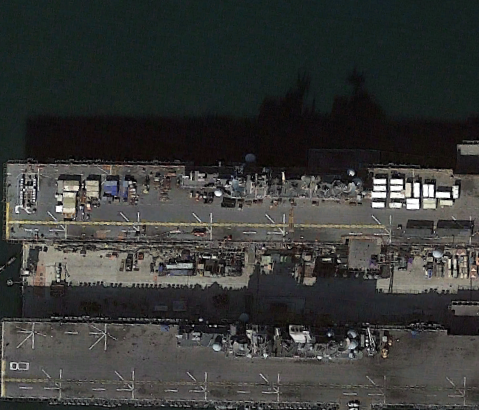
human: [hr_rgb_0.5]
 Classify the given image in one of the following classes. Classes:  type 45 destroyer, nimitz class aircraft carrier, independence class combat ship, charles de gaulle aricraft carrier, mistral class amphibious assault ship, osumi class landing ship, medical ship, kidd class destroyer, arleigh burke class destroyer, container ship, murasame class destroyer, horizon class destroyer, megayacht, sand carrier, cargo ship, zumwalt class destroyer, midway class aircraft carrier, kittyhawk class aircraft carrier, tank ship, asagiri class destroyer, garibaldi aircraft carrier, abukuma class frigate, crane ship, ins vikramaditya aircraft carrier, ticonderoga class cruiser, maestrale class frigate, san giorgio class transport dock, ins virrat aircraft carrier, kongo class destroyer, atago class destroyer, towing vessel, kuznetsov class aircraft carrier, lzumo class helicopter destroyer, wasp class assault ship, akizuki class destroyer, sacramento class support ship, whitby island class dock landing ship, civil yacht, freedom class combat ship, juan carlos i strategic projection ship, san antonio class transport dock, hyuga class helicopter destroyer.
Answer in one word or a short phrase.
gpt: Wasp class assault ship